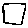
Label: square